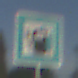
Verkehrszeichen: LadestationFuerElektrofahrzeuge
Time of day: SunriseSunset
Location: Outdoor (Suburban)
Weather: PartlyCloudy
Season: NotSpecified
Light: Natural